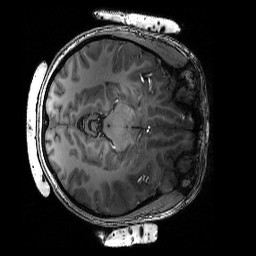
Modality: T1w
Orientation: axial
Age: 25
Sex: female
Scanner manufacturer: siemens
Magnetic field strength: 6.98 T
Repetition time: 3.1 s
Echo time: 0.00242 s